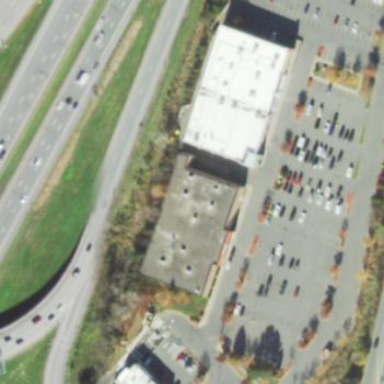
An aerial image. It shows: Retail area.